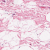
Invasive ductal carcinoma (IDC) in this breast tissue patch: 0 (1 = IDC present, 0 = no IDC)